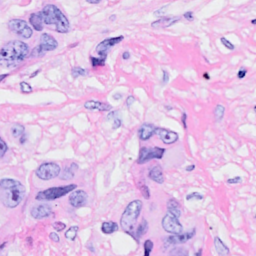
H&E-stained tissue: Breast